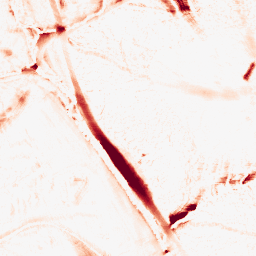
Category: morphological
Decomposition family: morphological_ellipse
Decomposition parameters: operation: opening
width: 20
height: 30
Upsampling method: regularized
Upsampling parameters: scale: 4
lambda_reg: 0.001
Upsampling scale: 4